Field crop: maize
Growth stage: 2
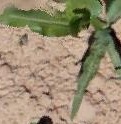
Species: maize